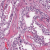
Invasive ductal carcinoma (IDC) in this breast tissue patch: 1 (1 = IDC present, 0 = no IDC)